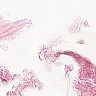
Metastatic tissue present: no